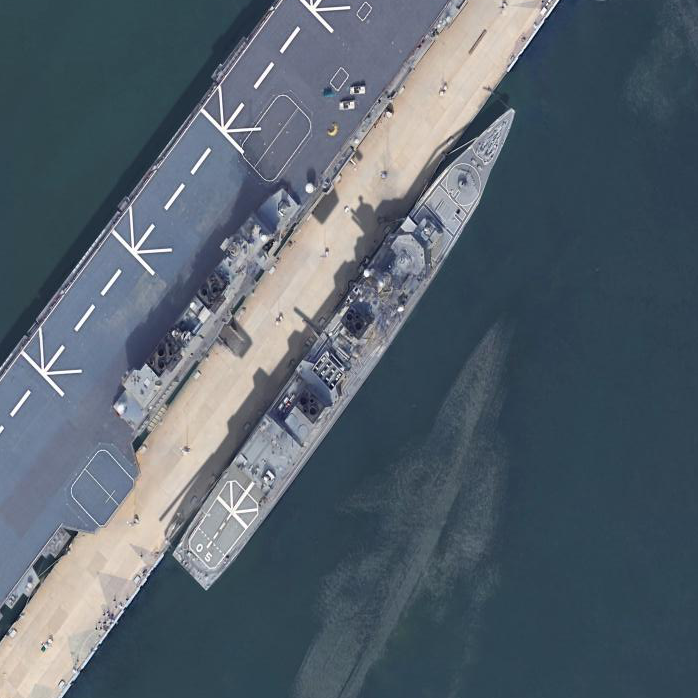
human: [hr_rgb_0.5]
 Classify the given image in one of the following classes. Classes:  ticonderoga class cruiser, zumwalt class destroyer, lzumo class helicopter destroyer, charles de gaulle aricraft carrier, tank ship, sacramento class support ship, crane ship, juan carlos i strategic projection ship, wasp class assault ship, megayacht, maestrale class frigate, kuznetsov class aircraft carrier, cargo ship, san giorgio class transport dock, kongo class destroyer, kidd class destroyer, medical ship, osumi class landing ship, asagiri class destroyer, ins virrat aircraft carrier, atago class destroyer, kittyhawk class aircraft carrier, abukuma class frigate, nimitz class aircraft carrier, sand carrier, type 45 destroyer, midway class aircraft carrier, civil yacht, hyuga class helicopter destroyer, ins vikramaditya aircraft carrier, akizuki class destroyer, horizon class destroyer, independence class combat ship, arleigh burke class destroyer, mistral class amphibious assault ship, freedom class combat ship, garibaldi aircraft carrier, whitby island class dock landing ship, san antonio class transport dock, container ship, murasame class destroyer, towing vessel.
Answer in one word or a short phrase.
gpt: Murasame class destroyer